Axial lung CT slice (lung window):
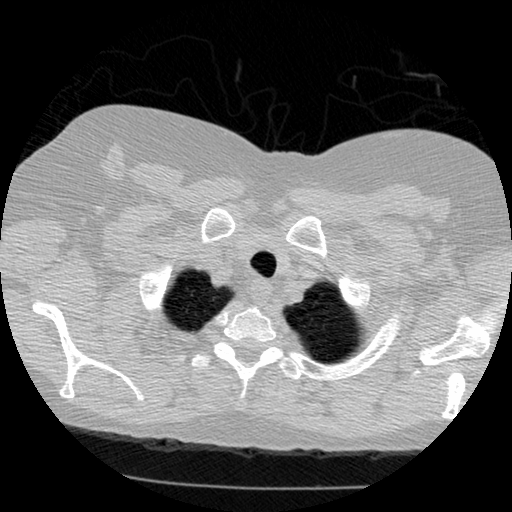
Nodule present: no